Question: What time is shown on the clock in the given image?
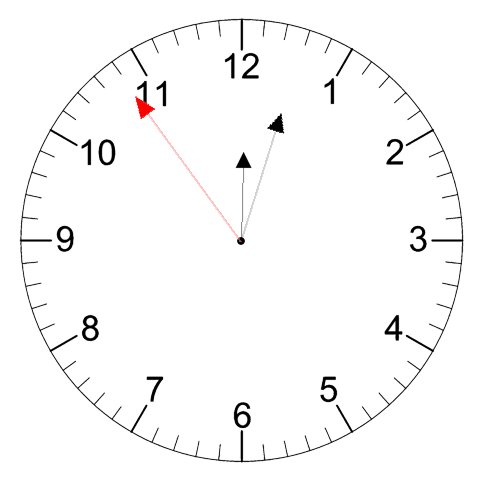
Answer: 12:02:54